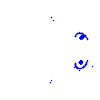
Particle: electron